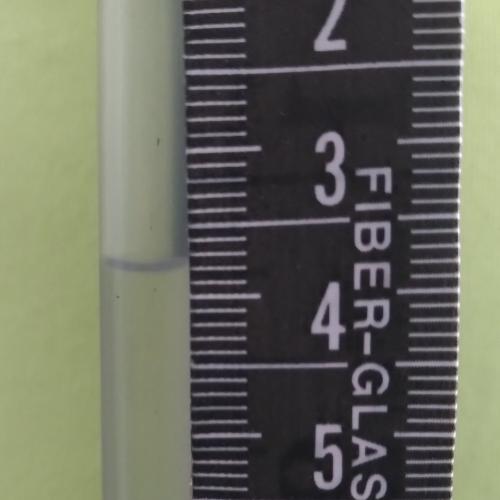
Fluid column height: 3.8 cm